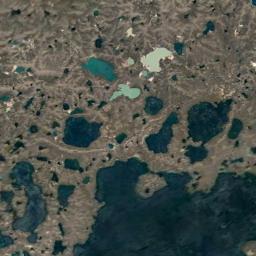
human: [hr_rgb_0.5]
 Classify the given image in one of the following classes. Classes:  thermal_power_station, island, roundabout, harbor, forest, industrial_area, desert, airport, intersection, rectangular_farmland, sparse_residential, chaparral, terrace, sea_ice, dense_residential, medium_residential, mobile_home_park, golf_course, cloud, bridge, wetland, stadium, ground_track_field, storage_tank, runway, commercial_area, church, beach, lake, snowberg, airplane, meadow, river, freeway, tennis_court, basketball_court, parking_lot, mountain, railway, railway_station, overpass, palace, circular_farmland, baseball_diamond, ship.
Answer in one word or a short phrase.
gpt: wetland